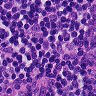
Metastatic tissue present: yes